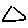
Label: triangle